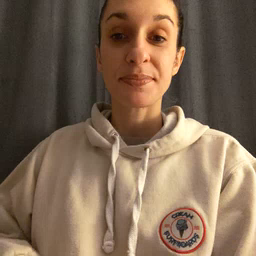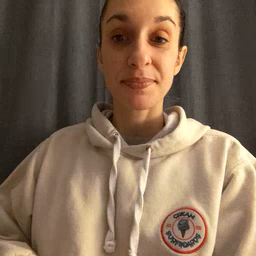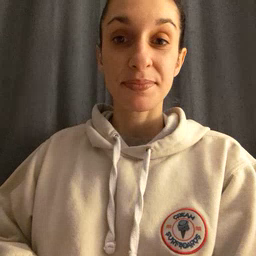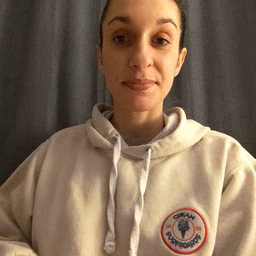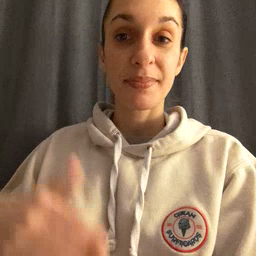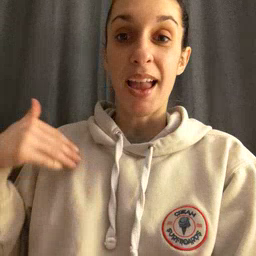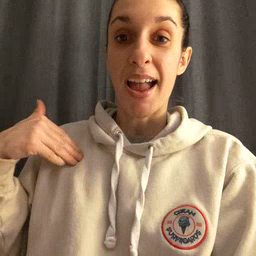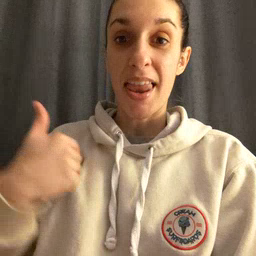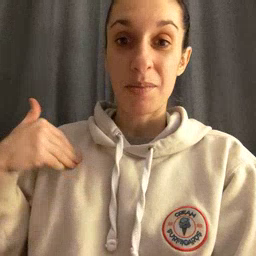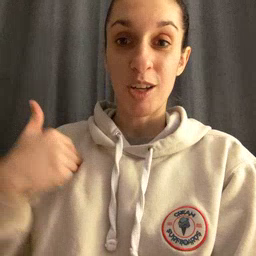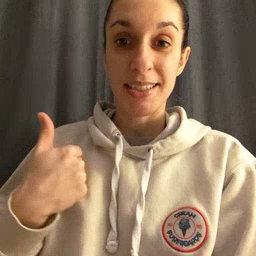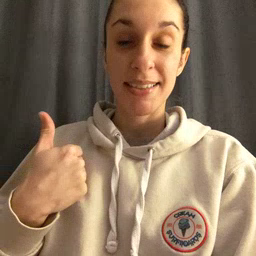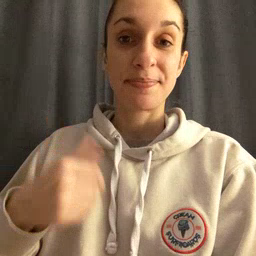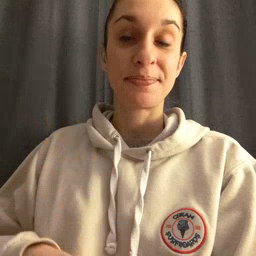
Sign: animal